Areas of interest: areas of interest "Shopping Mall"
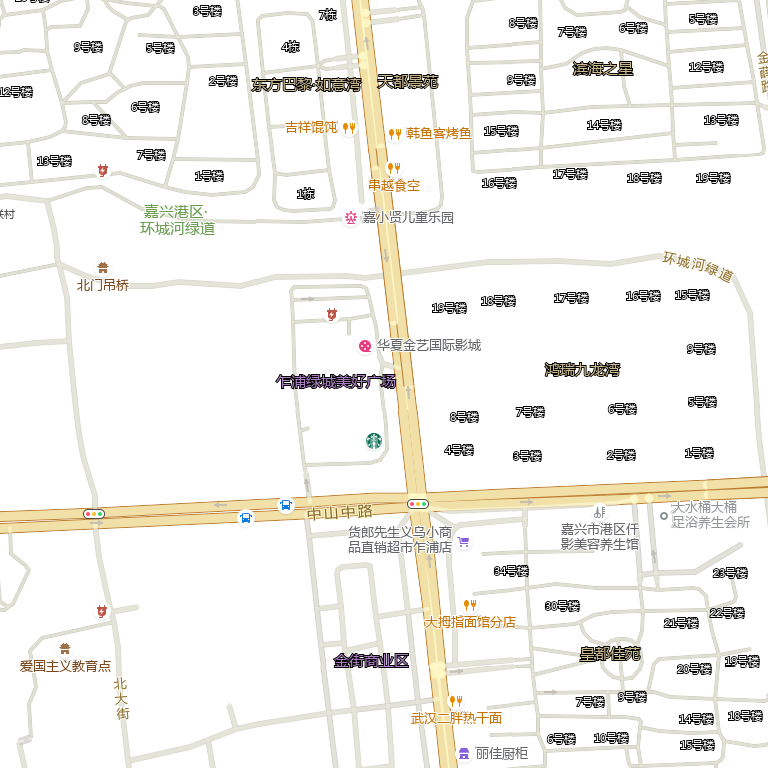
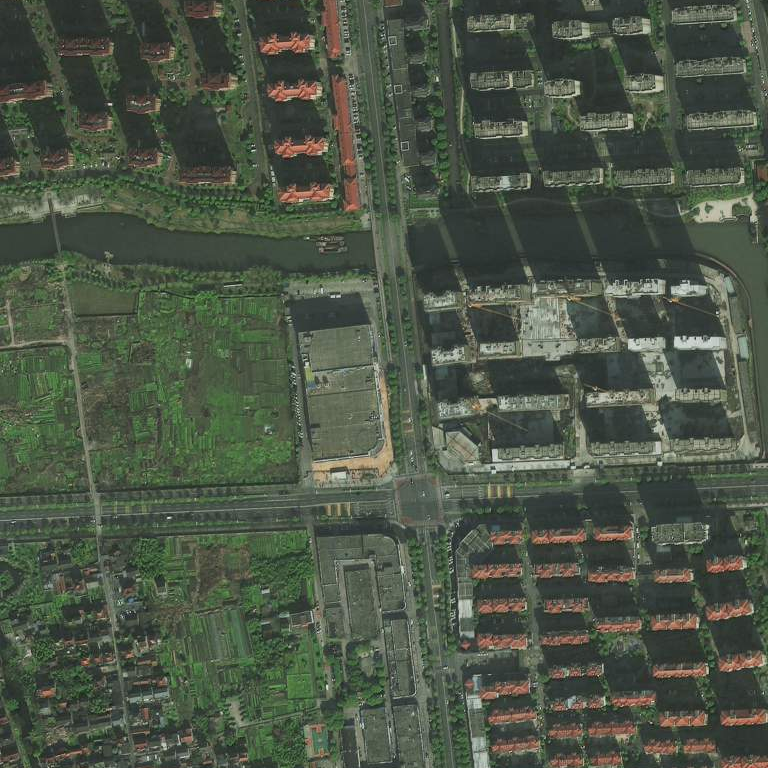